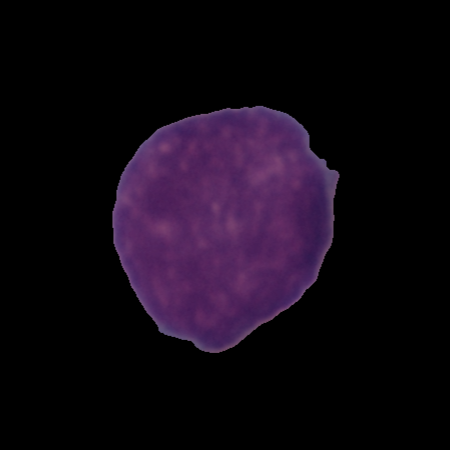
Label: healthy